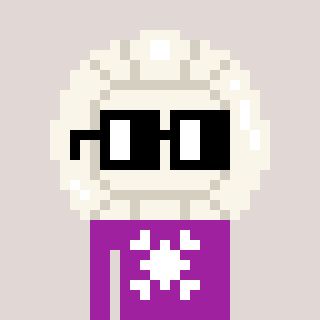
a pixel art character with square black glasses, a volleyball-shaped head and a magenta-colored body on a warm background